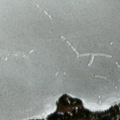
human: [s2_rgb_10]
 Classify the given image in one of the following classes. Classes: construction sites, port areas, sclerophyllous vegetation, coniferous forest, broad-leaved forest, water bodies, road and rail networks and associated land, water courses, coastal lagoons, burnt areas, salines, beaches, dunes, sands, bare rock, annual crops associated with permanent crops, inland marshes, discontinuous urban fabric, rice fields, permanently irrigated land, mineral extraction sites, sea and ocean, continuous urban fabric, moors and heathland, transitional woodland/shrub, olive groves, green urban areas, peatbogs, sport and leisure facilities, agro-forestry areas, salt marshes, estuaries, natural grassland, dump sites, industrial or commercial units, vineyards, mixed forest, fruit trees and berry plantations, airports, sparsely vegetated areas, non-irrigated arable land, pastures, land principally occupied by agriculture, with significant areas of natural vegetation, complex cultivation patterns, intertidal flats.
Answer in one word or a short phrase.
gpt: mixed forest, water bodies